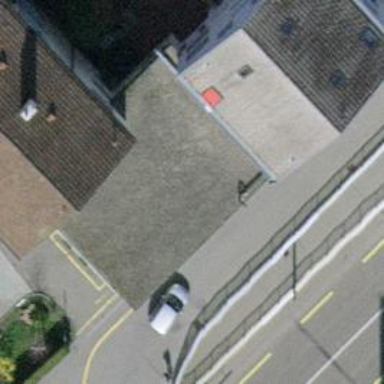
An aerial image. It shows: Restaurant.